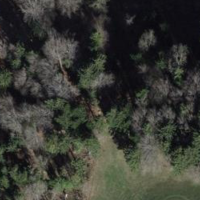
EUNIS habitat code: 44
Species observed at this site:
Vulpes vulpes
Meles meles
Rupicapra rupicapra
Capreolus capreolus